Question: I am trying to create the following diagram:

So far, I have:
'ggplot(df, aes(x = IOD, y = movement_time, color = cursor, shape = cursor))'
but I am not having any luck. Any ideas?
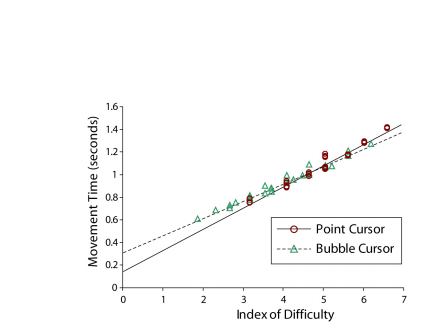
Answer: 'ggplot2' is my favourite R package, so here is how I would solve this:
'''
df = data.frame(difficulty = 2 + (runif(200) * 6),
ID = rep(c("point", "bubble"), each = 100))
df$movement = rep(c(1.2, 1.4), each = 100) * df$difficulty + (runif(200) / 5)
library(ggplot2)
theme_set(theme_bw())
ggplot(df, aes(x = difficulty, y = movement, color = ID, shape = ID)) +
geom_point() +
stat_smooth(method = 'lm')
'''